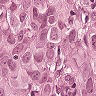
Metastatic tissue present: yes